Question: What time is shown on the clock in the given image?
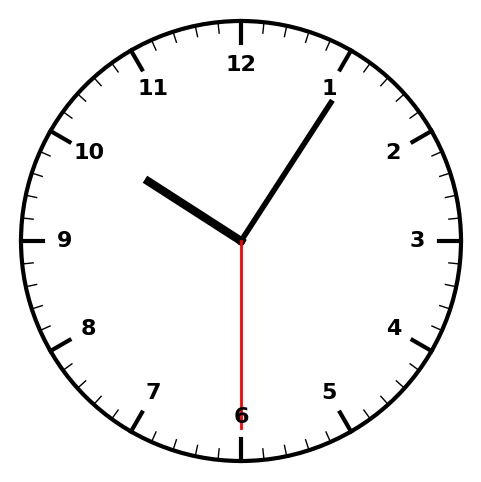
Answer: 10:05:30